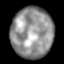
Tissue: lung
Cell type: Epithelial cells
Senescence score: 0.1518
Nuclear area (px): 2070
Mean DAPI intensity: 145.328